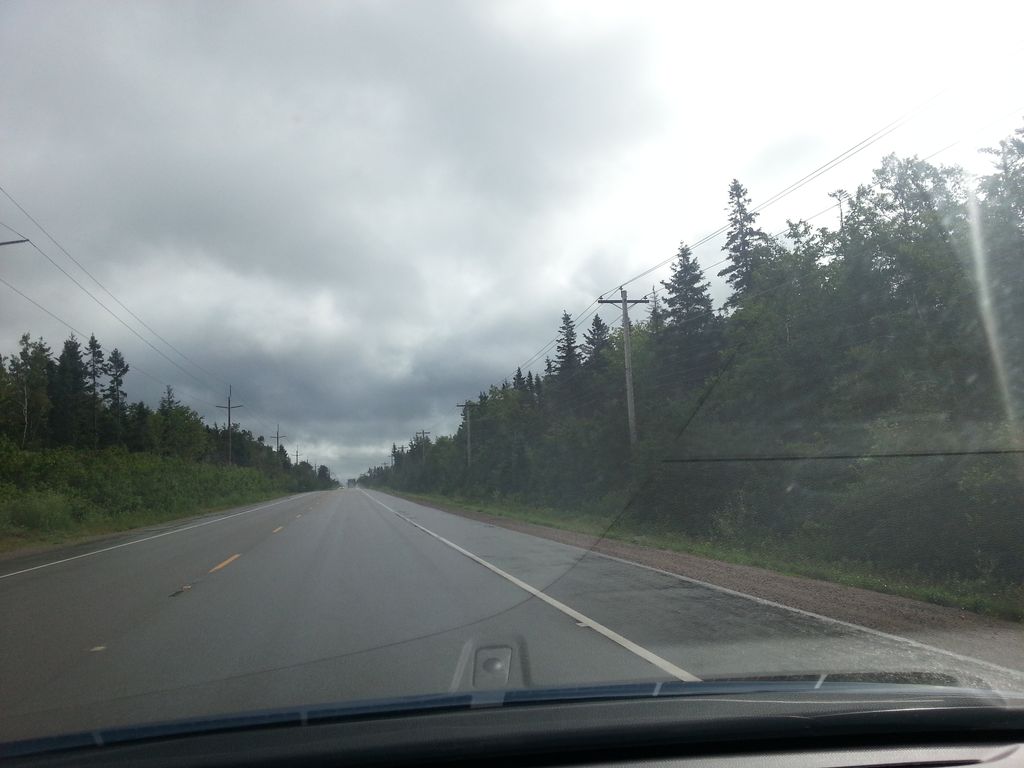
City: charlottetown